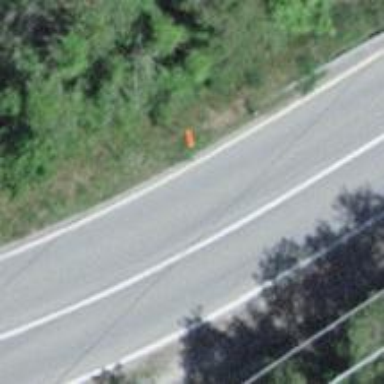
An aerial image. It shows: Pole with roofed pipeline marker.